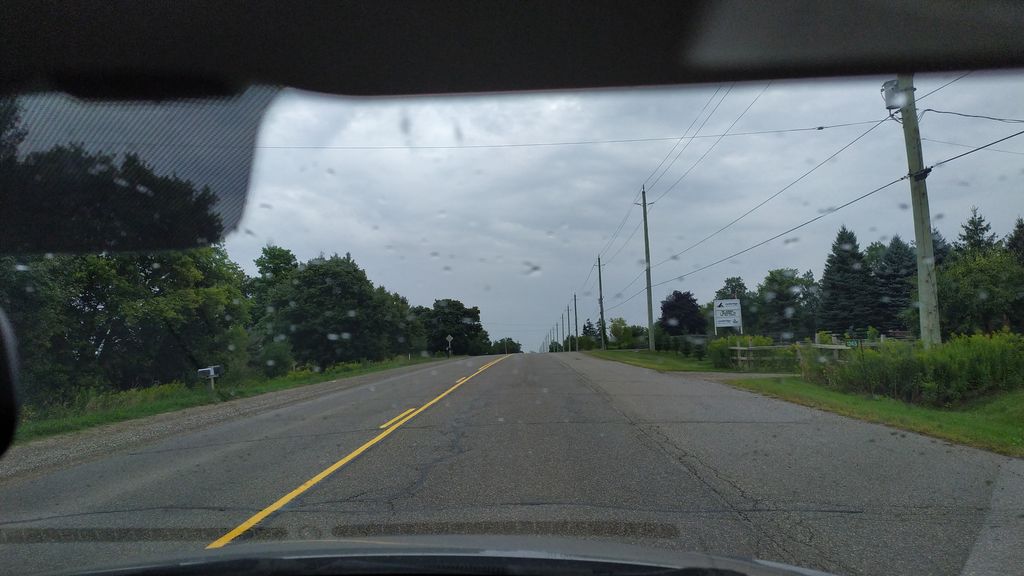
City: kitchener-waterloo